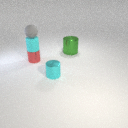
large green metal cylinder behind small red metal cylinder